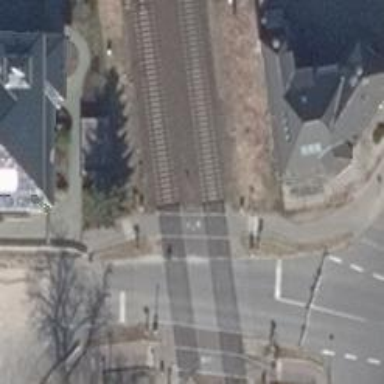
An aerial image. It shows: Railway signal.